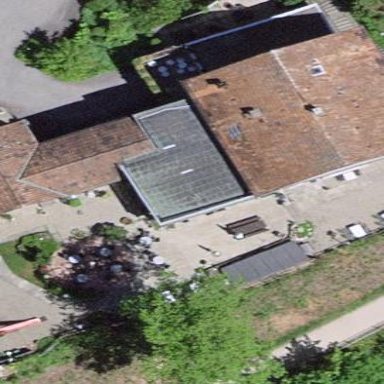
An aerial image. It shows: Hotel building with restaurant.